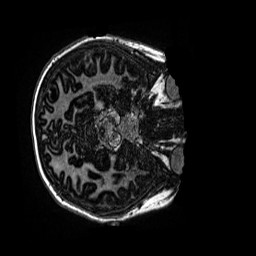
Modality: MP2RAGE
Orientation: axial
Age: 12
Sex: female
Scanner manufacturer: siemens
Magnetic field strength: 3 T
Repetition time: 4 s
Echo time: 0.00299 s